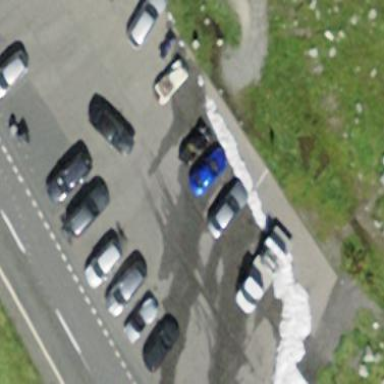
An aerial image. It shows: Parking area with surface.